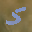
Label: 5